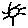
Label: sun